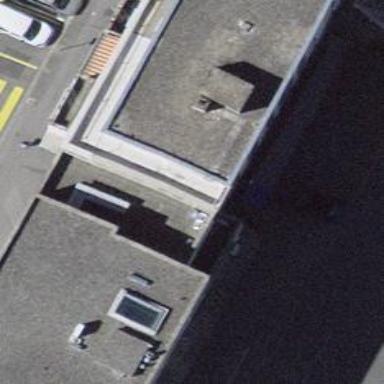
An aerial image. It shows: Building designated for bicycle parking.